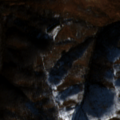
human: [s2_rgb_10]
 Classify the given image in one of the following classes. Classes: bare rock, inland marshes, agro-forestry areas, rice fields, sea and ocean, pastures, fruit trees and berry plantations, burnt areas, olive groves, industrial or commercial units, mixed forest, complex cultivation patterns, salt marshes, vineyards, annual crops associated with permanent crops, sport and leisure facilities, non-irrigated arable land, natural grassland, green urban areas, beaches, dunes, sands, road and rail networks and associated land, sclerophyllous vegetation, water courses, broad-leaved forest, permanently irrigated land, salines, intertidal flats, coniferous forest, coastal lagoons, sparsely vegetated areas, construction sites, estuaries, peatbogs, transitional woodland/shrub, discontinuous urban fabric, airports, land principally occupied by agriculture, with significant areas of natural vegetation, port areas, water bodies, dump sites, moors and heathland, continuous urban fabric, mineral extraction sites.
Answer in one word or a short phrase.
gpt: broad-leaved forest, transitional woodland/shrub